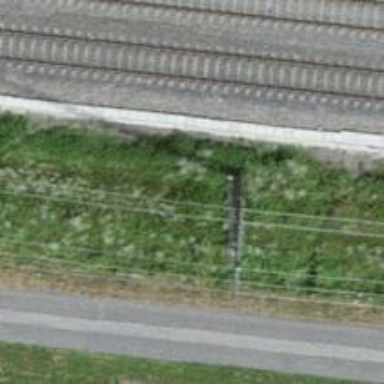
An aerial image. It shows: Concrete power pole.